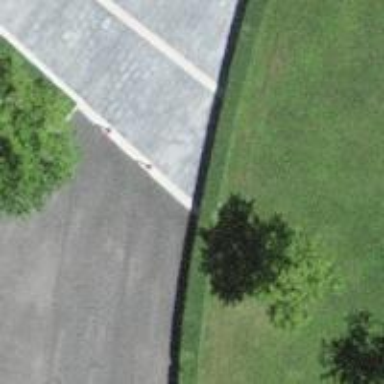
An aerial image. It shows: Bollard barrier.